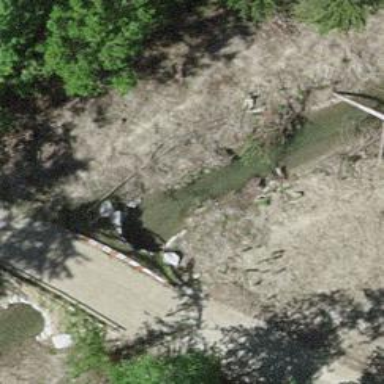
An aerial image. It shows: Culvert tunnel.